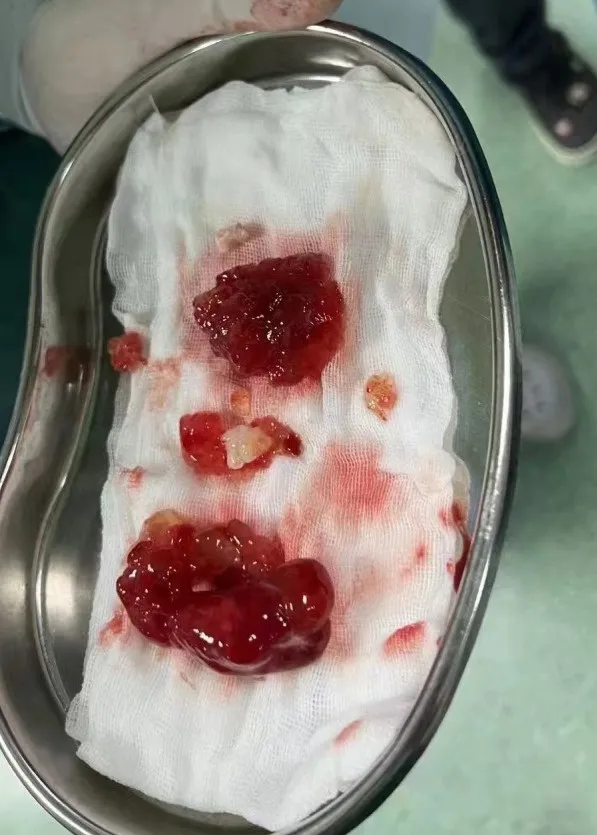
The red jelly-like substance in the bowl is the tissue of myxoma removed by surgery.
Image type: medical_photograph (other_medical_photograph)